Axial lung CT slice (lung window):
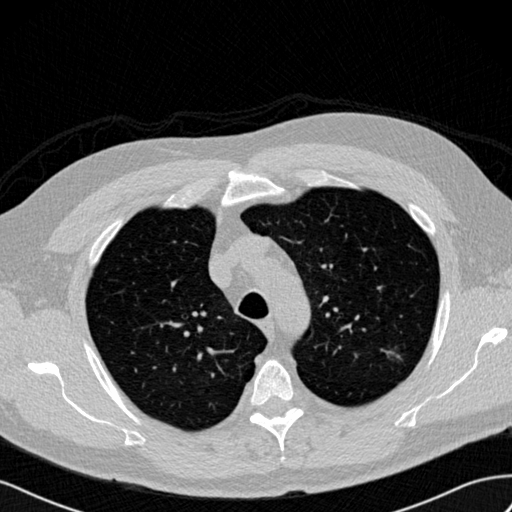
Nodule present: yes
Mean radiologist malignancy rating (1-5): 3.667